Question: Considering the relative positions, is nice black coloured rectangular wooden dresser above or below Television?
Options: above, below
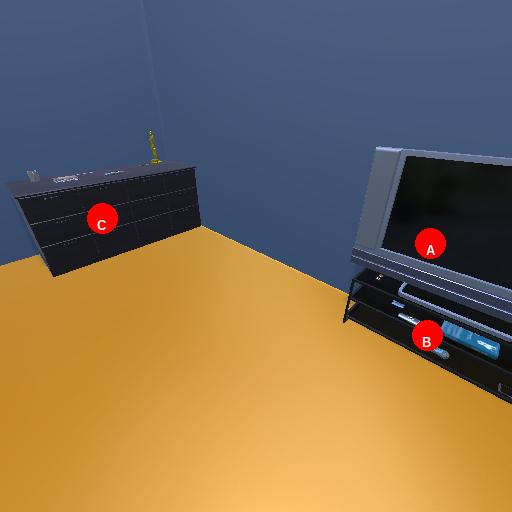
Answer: above